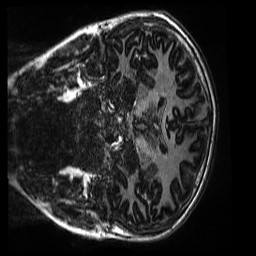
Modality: MP2RAGE
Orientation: coronal
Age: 13
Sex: male
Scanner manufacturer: siemens
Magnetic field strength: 3 T
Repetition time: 4 s
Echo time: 0.00303 s